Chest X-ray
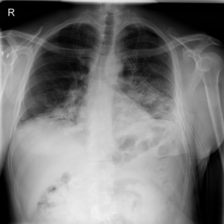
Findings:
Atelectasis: positive
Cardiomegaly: negative
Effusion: negative
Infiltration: negative
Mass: negative
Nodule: negative
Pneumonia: negative
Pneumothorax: positive
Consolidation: negative
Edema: negative
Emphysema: negative
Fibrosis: negative
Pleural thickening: negative
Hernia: negative